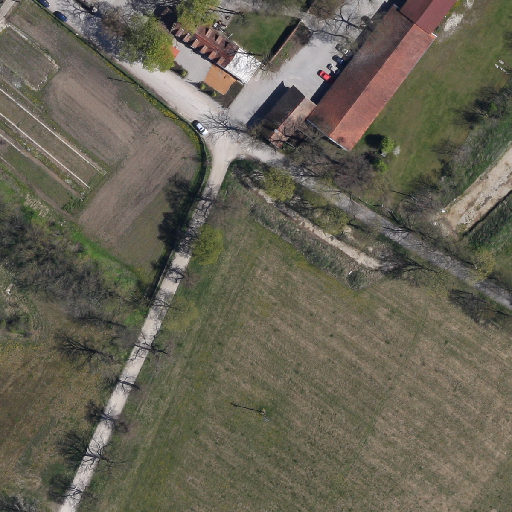
Referring expression: impervious surface